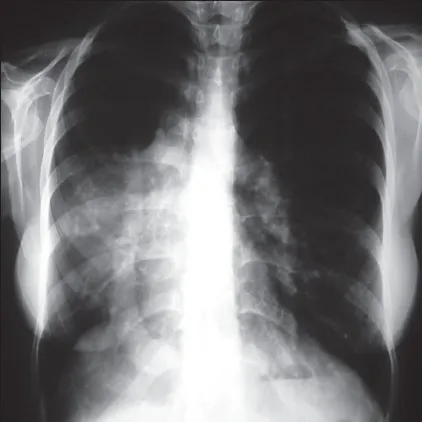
Posterior-anterior x-ray of the chest. Note that the heart is shifted into the right chest. The right lung is hypoplastic. Also note the "scimitar sign"-a curvilinear opacity widening in its course to the inferior vena cava.
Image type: radiology (x_ray)